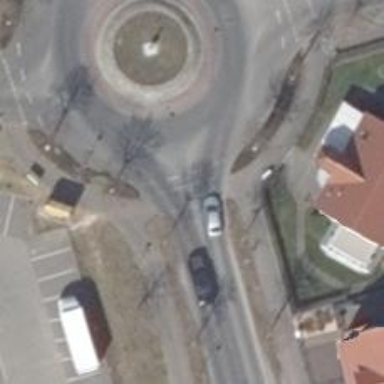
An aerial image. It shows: Uncontrolled crossing on the road.